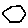
Label: hexagon